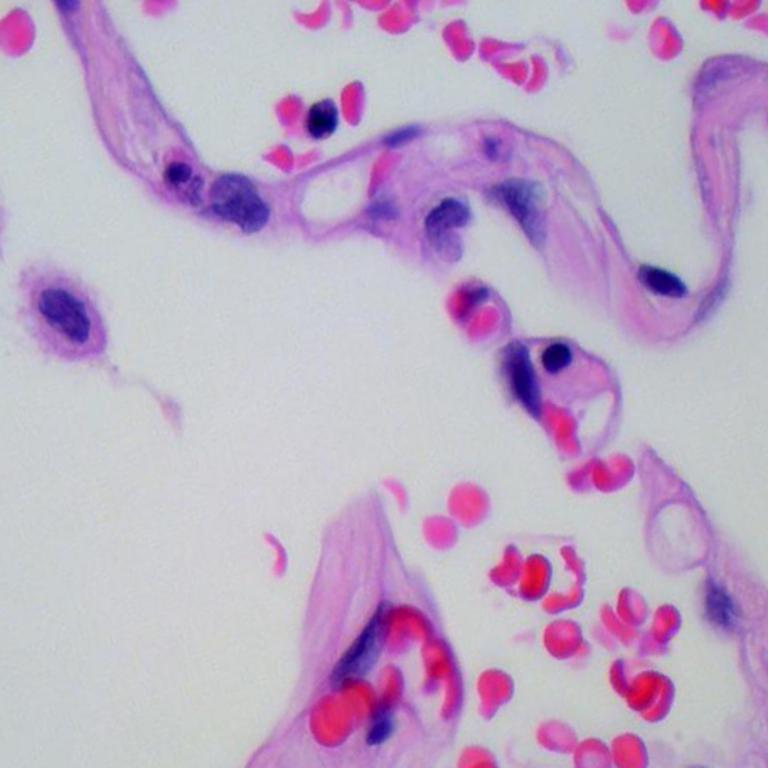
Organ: lung
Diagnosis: benign